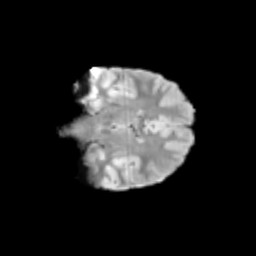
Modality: T2w
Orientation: coronal
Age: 11
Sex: female
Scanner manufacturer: siemens
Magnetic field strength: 3 T
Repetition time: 3.8 s
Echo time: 0.07 s